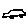
Label: car